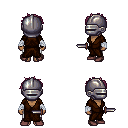
a pixel art fantasy rpg character, female body template, human, dark skin, brown robe, white pants, white blonde bedhead hairstyle, metal helm, white cloth bandages, maroon shoes, dagger, four views (front, back, left, right), 2x2 character sprite sheet, small pixel art, hard edges, no anti-aliasing